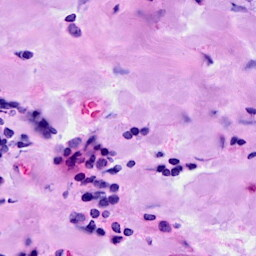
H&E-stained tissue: Breast